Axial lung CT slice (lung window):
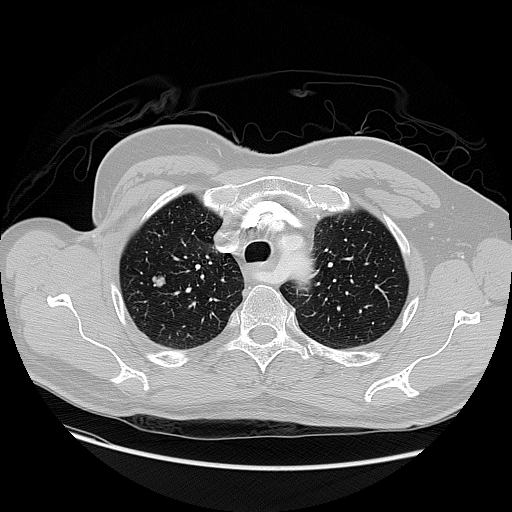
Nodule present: yes
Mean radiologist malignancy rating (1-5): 3.5